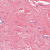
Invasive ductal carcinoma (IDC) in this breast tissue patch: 0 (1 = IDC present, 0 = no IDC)